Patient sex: F
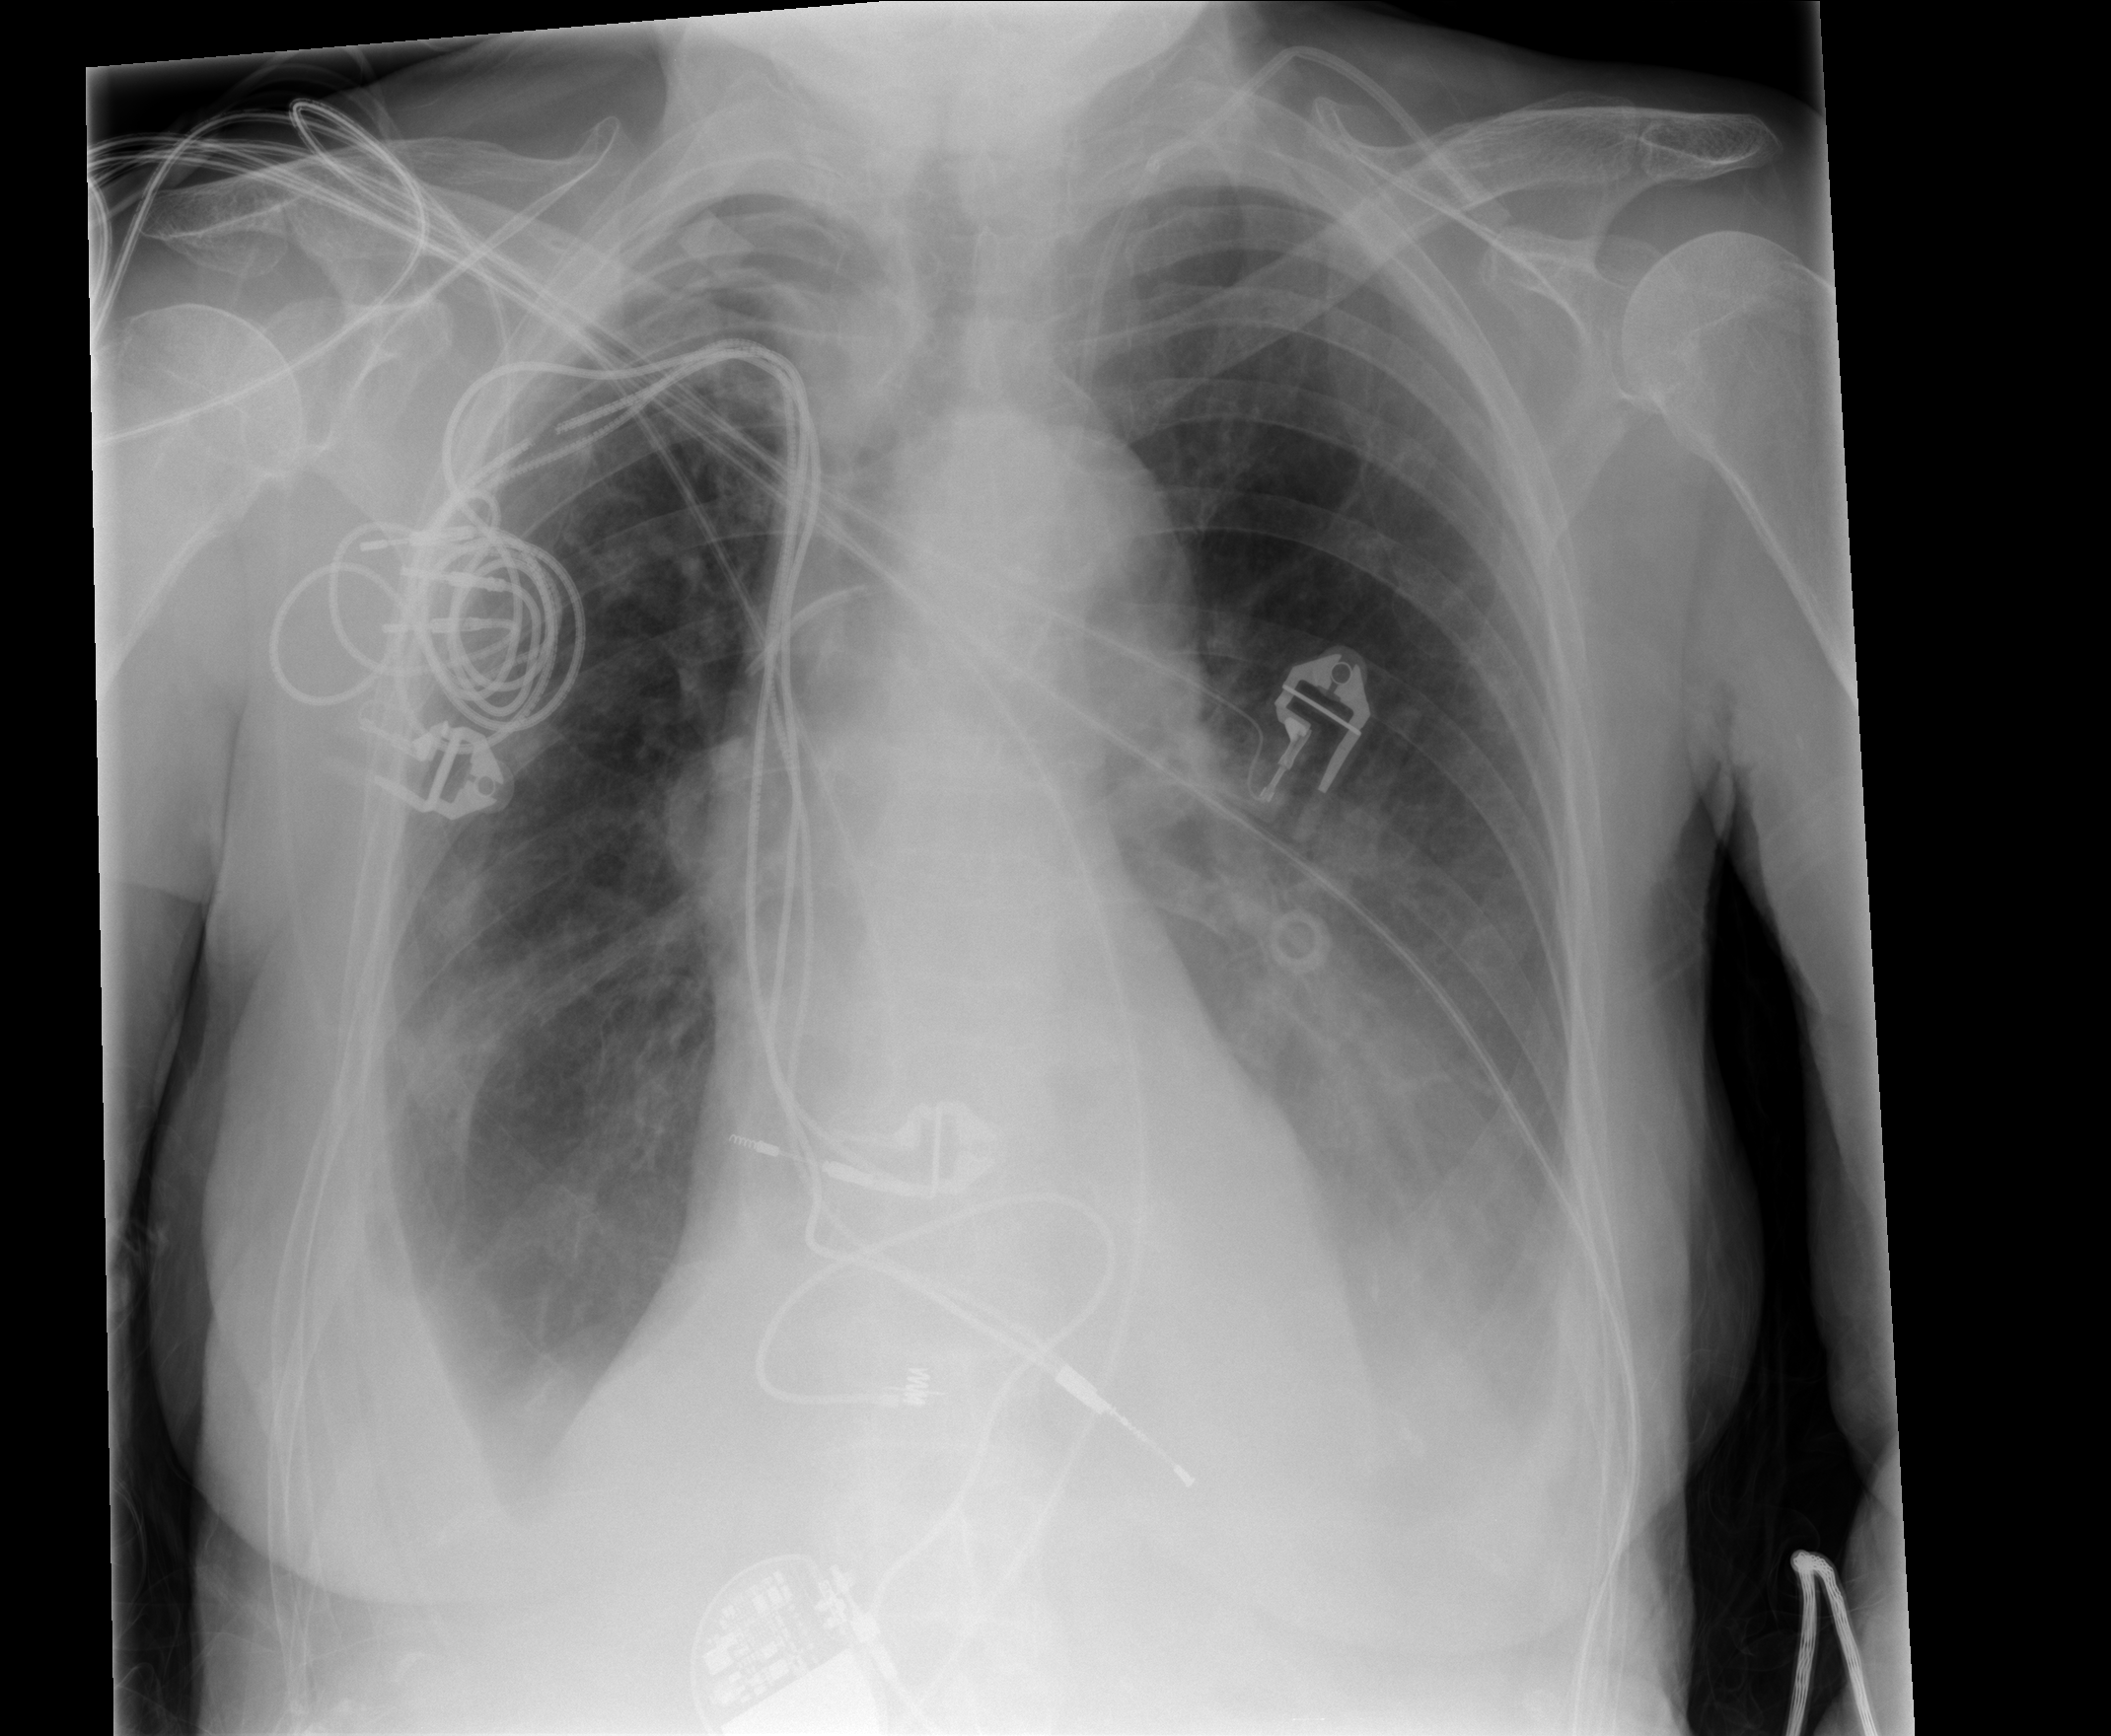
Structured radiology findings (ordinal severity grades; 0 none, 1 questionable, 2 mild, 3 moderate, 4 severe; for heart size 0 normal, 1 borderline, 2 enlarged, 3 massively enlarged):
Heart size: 0
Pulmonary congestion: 2
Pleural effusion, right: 2
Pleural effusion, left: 2
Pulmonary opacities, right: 0
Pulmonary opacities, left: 0
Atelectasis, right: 2
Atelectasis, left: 0